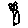
Label: flower